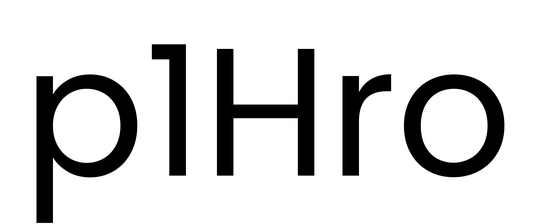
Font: Poppins-Regular